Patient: sex F, age 64
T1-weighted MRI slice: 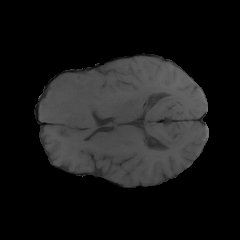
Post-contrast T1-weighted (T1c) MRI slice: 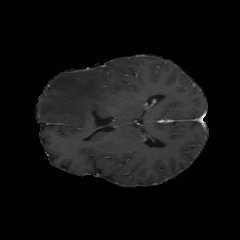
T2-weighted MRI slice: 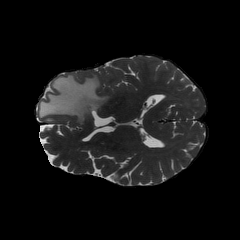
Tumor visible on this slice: yes
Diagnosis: Glioblastoma, IDH-wildtype
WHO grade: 4